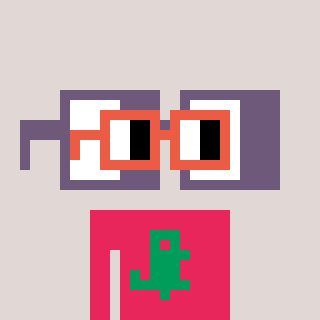
a pixel art character with square orange glasses, a glasses-shaped head and a redpinkish-colored body on a warm background